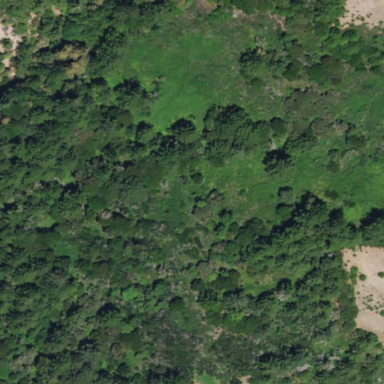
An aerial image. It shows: Area covered in scrub vegetation.